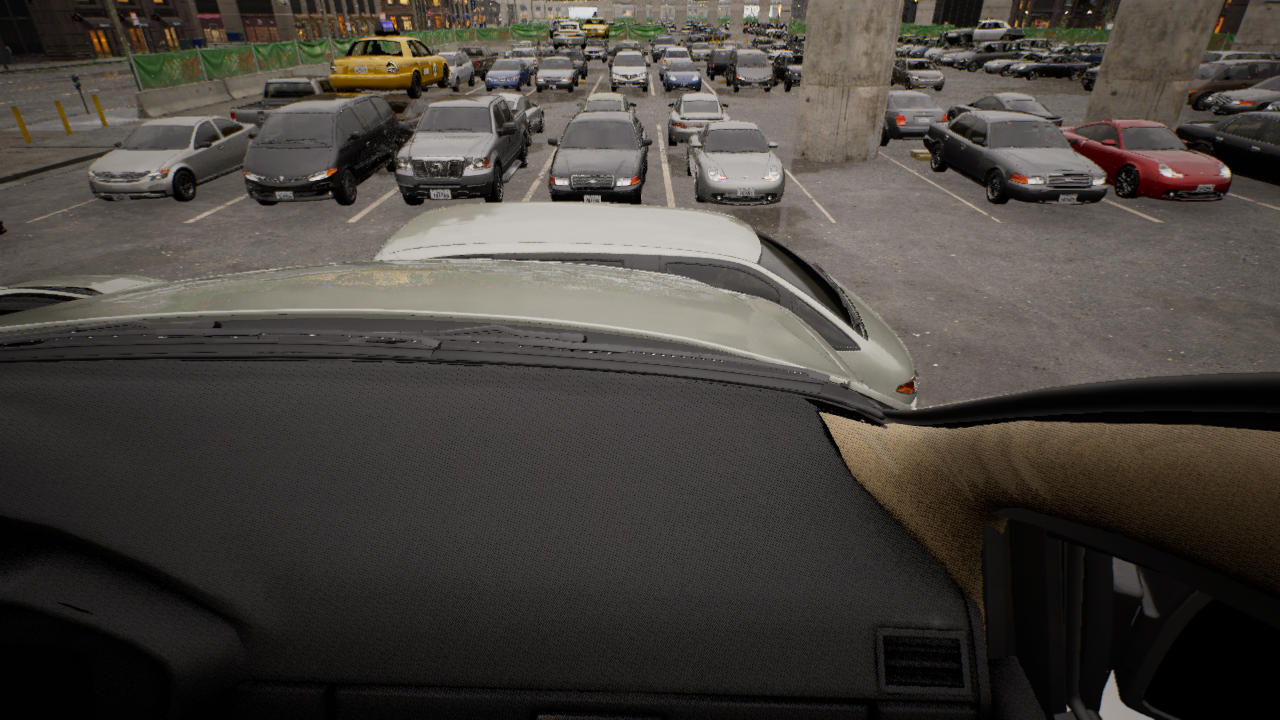
Venue: arterial
Lighting: golden hour
Vehicle rig: minivan